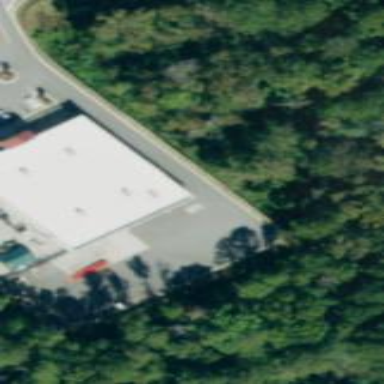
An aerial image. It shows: Country store within building.